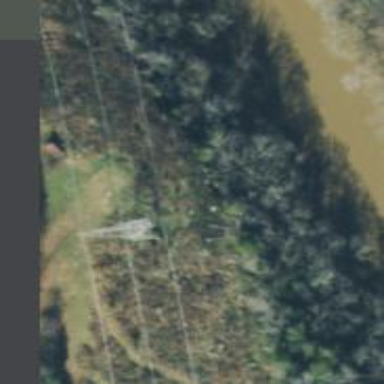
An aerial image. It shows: Power tower.